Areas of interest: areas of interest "Zhengzhou Zhongbo Used Car Trading Market"
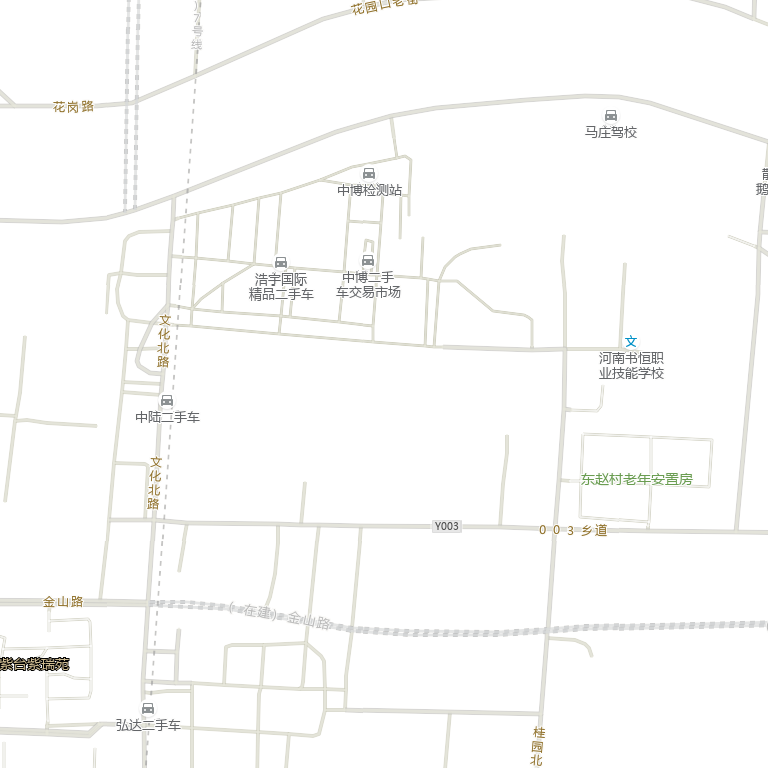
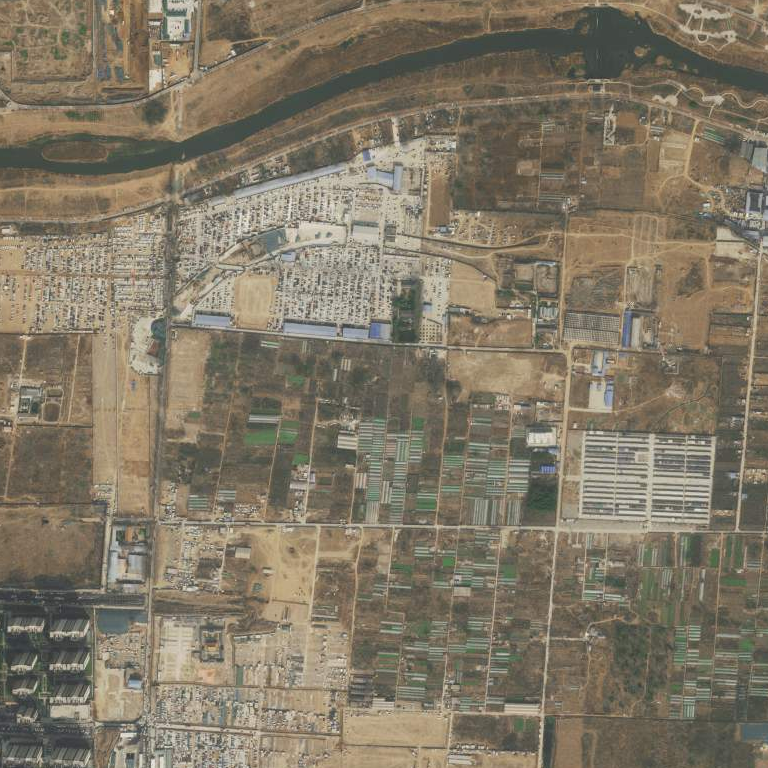